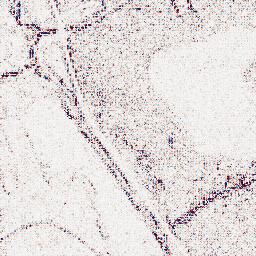
Category: wavelet
Decomposition family: wavelet_reverse_biorthogonal
Decomposition parameters: wavelet: rbio1.3
level: 1
Upsampling method: lanczos
Upsampling parameters: scale: 2
Upsampling scale: 2